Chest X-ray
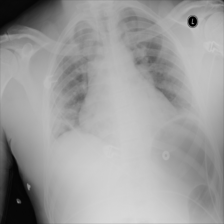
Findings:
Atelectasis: positive
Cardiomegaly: negative
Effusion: negative
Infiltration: positive
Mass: negative
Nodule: negative
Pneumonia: negative
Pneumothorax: negative
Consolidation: negative
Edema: negative
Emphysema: negative
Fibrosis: negative
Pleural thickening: negative
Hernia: negative